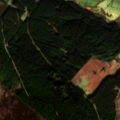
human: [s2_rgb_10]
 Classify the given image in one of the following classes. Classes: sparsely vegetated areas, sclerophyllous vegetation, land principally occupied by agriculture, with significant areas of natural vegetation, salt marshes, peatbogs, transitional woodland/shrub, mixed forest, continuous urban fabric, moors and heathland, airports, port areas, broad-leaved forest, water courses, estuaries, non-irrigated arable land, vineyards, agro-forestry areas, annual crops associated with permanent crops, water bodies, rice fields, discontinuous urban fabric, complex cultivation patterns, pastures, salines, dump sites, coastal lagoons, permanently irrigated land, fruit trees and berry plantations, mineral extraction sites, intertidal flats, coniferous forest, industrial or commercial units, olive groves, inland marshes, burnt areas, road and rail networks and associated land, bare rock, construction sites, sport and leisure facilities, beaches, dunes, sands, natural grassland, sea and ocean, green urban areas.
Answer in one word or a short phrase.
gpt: land principally occupied by agriculture, with significant areas of natural vegetation, coniferous forest, moors and heathland